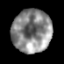
Tissue: prostate
Cell type: T cells
Senescence score: 0.3439
Nuclear area (px): 1657
Mean DAPI intensity: 136.735